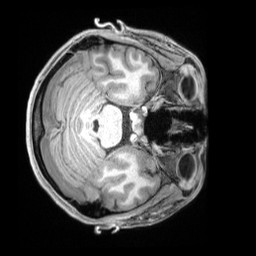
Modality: T1w
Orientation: axial
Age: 19
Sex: female
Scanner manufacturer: siemens
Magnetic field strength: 3 T
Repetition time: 2.4 s
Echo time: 0.00226 s